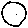
Label: moon